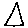
Label: triangle